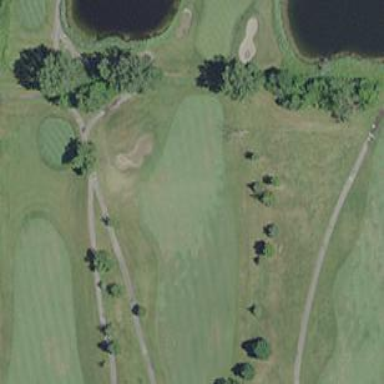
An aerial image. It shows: Golf fairway surrounded by grass.